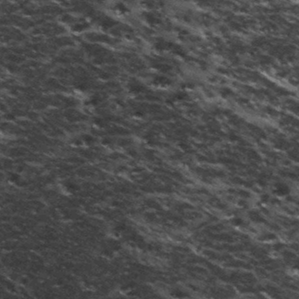
Label: frost